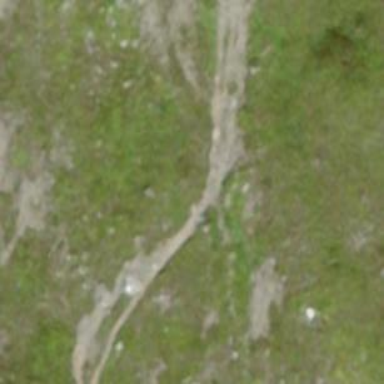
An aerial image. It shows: Path.